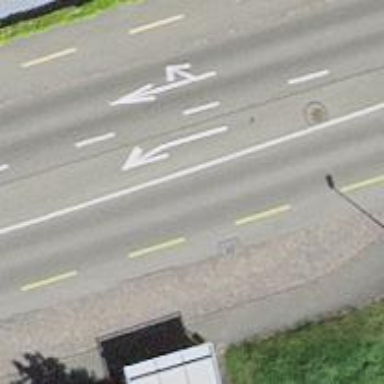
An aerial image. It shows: Bus stop with designated stop position for public transport.